Aerial crown-view tile of a tropical tree (Barro Colorado Island, Panama), acquired 20250217:
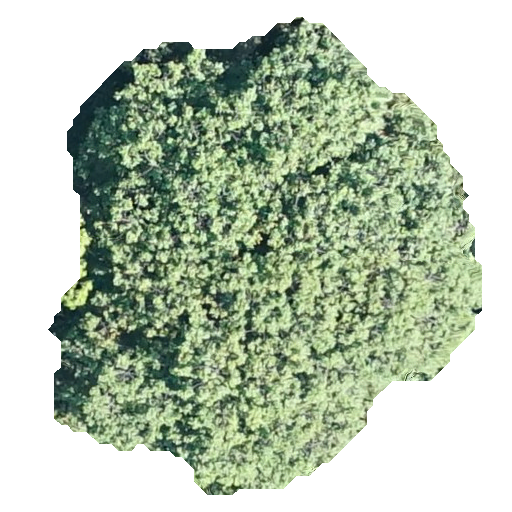
Species: Spondias radlkoferi
GBIF accepted scientific name: Spondias radlkoferi
Crown area: 218.921 m²